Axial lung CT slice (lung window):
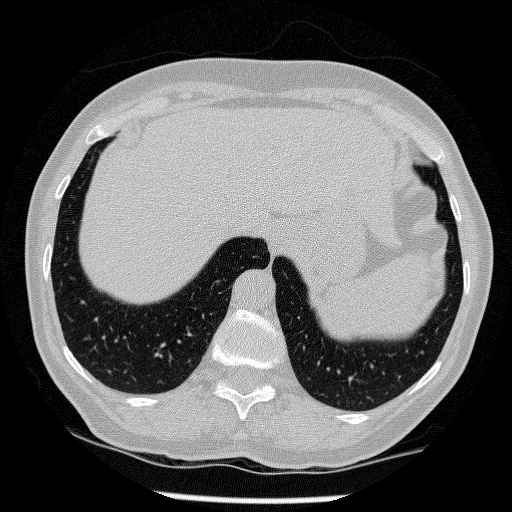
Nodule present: no